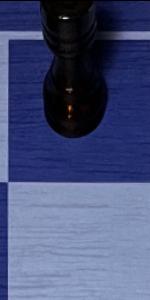
Label: Empty